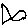
Label: fish